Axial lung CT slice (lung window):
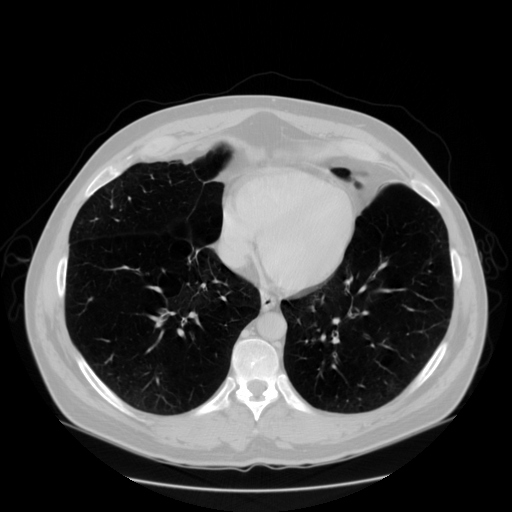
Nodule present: no